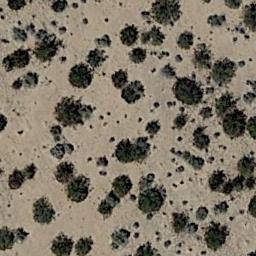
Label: chaparral